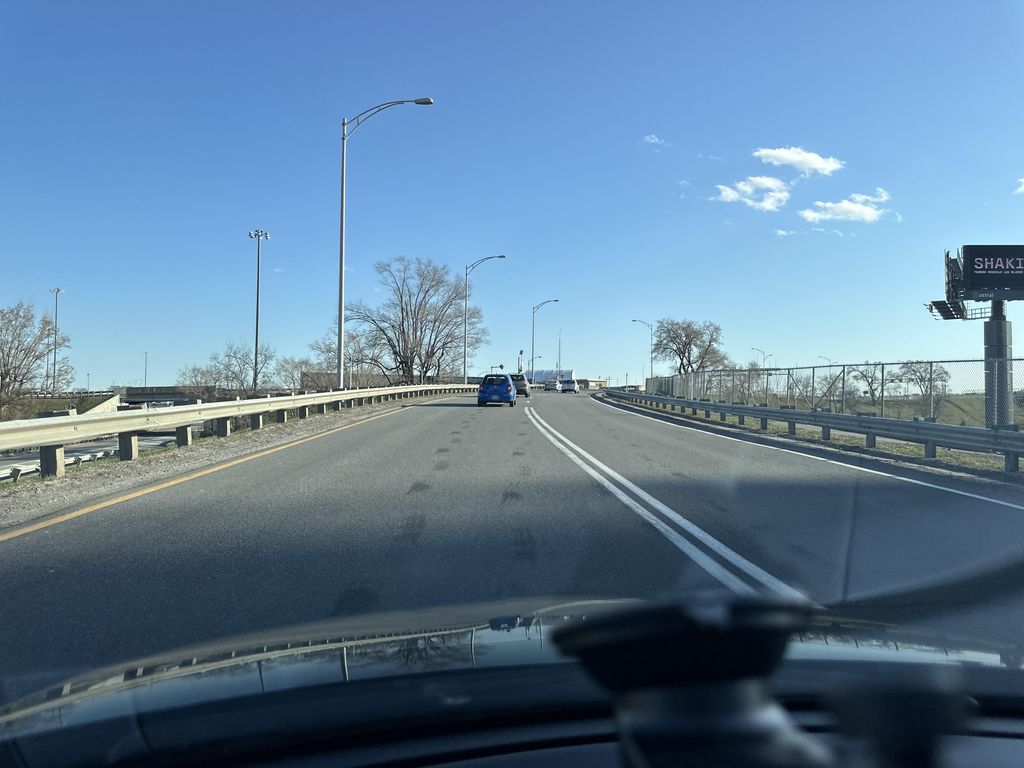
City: montreal